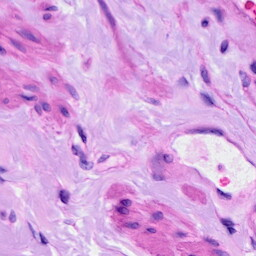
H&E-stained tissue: Ovarian